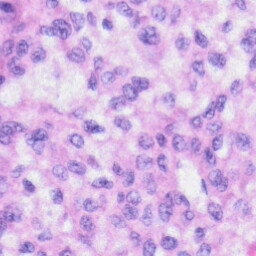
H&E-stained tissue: Liver